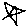
Label: star